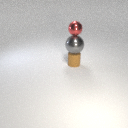
small red metal sphere above small brown rubber cylinder